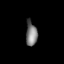
Tissue: lung
Cell type: Epithelial cells
Senescence score: 0.2214
Nuclear area (px): 270
Mean DAPI intensity: 122.993